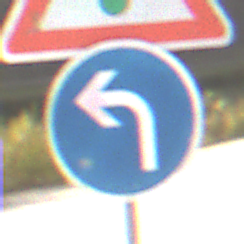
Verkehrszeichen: VorgeschriebeneFahrtrichtungLinks
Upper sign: Lichtzeichenanlage
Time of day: MorningAfternoon
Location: Outdoor (Suburban)
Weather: PartlyCloudy
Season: NotSpecified
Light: Natural